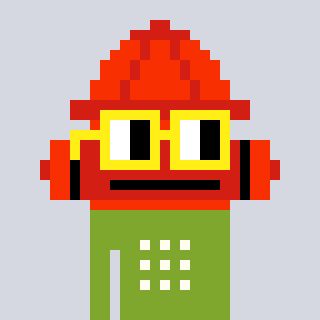
a pixel art character with square yellow glasses, a fire hydrant-shaped head and a slimegreen-colored body on a cool background